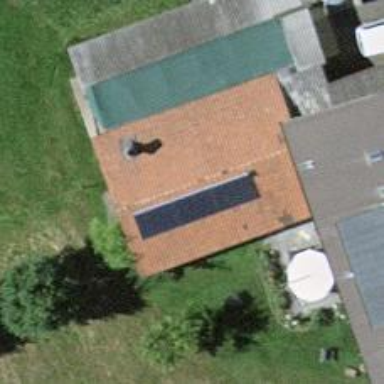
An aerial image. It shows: Solar power generator using photovoltaic method with solar photovoltaic panel types.